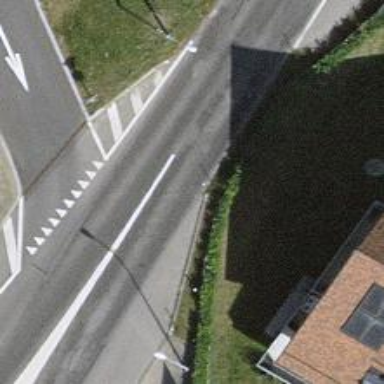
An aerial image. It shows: Tertiary road.